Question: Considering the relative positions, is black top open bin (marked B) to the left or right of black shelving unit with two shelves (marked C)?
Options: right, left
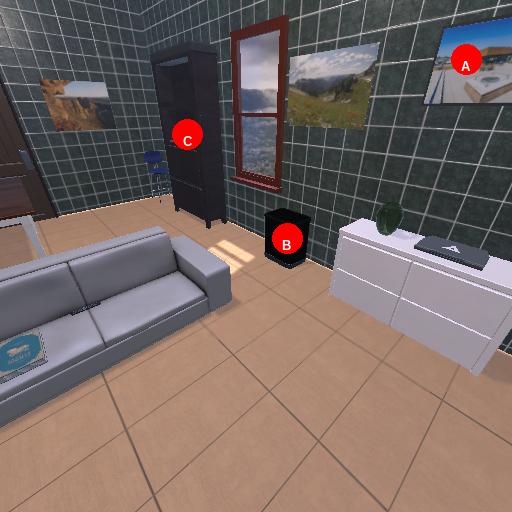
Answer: right